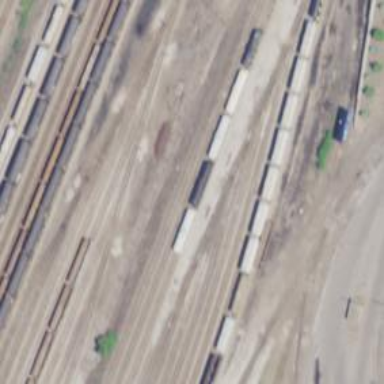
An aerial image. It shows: Railway yard used for servicing trains.